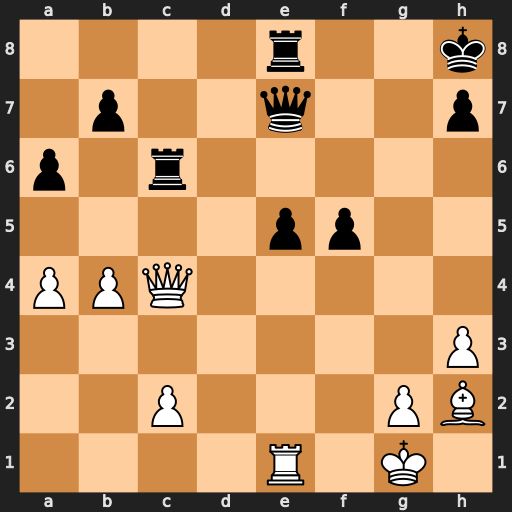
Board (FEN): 4r2k/1p2q2p/p1r5/4pp2/PPQ5/7P/2P3PB/4R1K1
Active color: w
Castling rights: -
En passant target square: -
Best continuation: Bxe5+ Qxe5 Rxe5 Rxc4 Rxe8+